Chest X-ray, PA view. Patient: 44 years old, sex M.
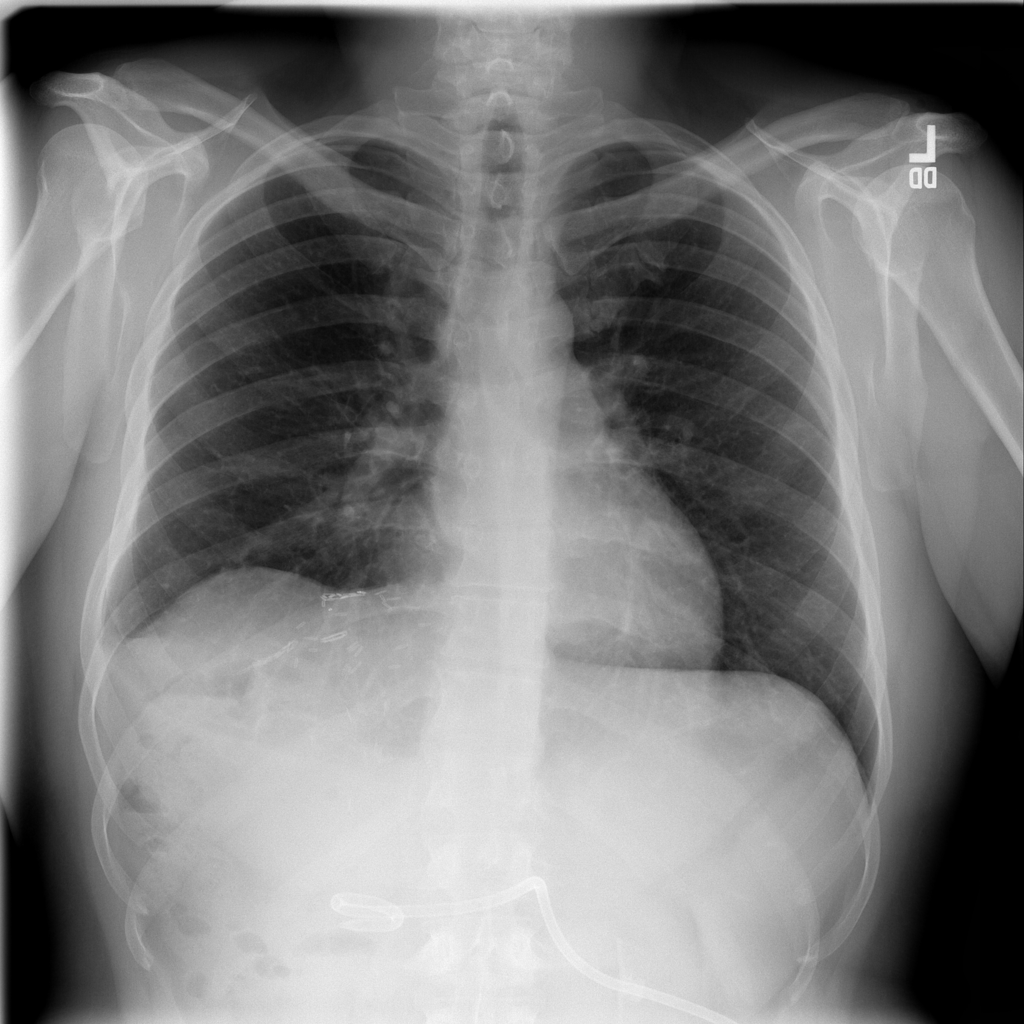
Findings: No Finding